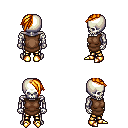
a pixel art fantasy rpg character, male body template, skeleton, brown tunic, gold greaves, light blonde long mohawk hairstyle, gold boots, four views (front, back, left, right), 2x2 character sprite sheet, small pixel art, hard edges, no anti-aliasing